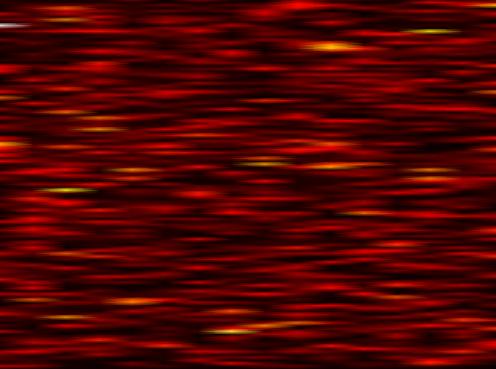
Label: UFMC